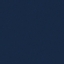
Label: SeaLake